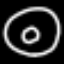
Label: donut